Question: I'm using jquery to move a div.
But there is something to improve

When mouse is close to the left border, the div constantly moves right and then moves left.
It's a normal behaviour because the area which is sensitive to the mouse is moving.
What do you suggest to improve this animation?
Here is my code and heres is a <URL>
'''
var $content = $("#content");
var $main_container = $("#main_container");
$content.hover(
function () {
$main_container.transition({
x: '15px',
y: '15px',
width: '110px',
height: '205px'
}, 200);
},
function () {
$main_container.transition({
x: '0px',
y: '0px',
width: '95px',
height: '190px'
}, 200);
});
});
'''
I've also tried with mouseenter but same result :
'''
$content.mouseenter(function() {
$main_container.transition({ x: '15px', y: '15px', width: '205px', height: '205px' },200);
}).mouseout(function() {
$main_container.transition({ x: '0px', y: '0px', width: '190px', height: '190px' },200);
});
'''
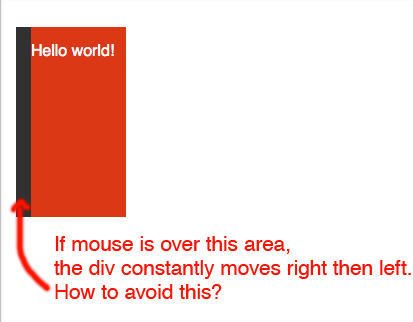
Answer: When the container that's causing the transition is moving, it's obviously going to affect your hovers, especially if the container moves away from the mouse pointer. I would recommend moving an element that's housed inside a container, and let that container trigger the transition. This way, the container never moves, the hovers remain stable, and the animation will work correctly.
<URL>:
'''
<div id="container">
<div id="mover"></div>
</div>
'''
'''
#container{
width: 200px;
height: 200px;
background-color: #ccc;
}
#mover{
width: 100px;
height: 100px;
background-color: orange;
}
'''
'''
$(function(){
$('#container').hover(
function(){
$('#mover')
.stop(false, false)
.transition({x:50, y:50});
},
function(){
$('#mover')
.stop(false, false)
.transition({x:0, y:0});
}
);
});
'''
Hope this helps! :)